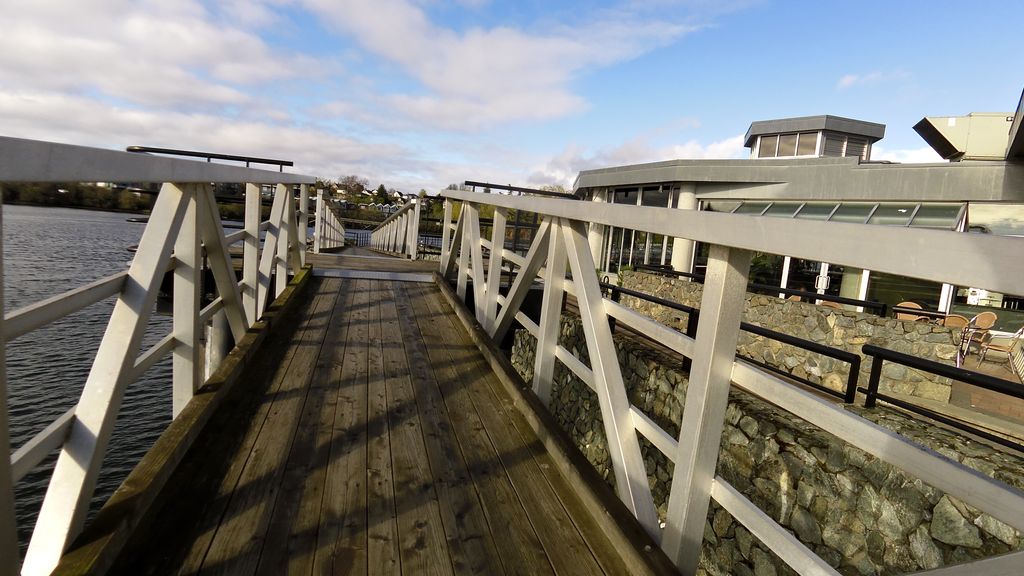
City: victoria